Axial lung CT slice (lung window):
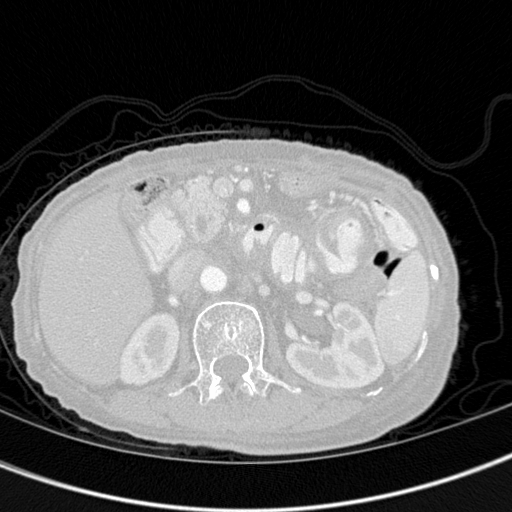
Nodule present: no